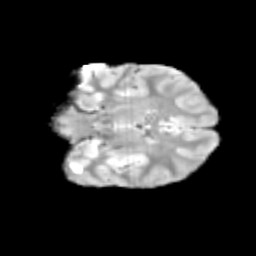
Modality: T2w
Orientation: coronal
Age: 13
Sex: female
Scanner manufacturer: siemens
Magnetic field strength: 3 T
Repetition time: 3.8 s
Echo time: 0.07 s